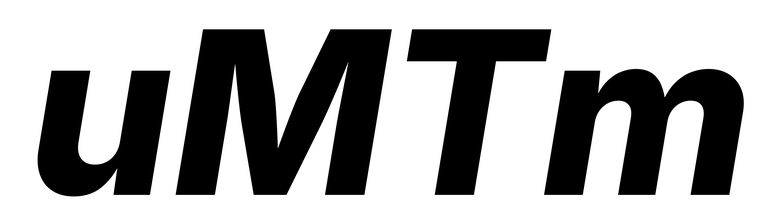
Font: Inter-Italic_ExtraBold_Italic